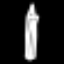
Label: pencil